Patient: sex F, age 64
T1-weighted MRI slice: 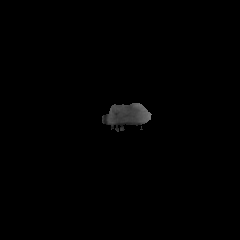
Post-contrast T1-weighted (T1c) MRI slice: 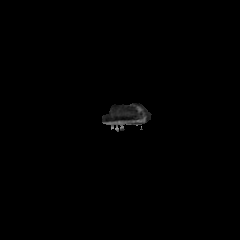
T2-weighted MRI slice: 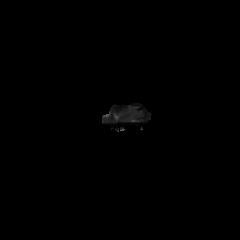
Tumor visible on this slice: no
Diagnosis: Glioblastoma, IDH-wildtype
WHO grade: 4